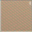
Piece: xx